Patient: sex M, age 43
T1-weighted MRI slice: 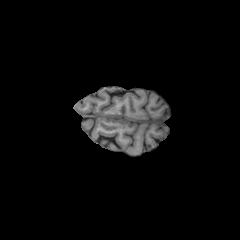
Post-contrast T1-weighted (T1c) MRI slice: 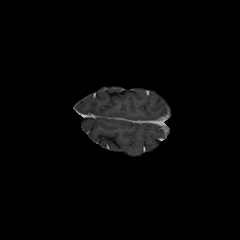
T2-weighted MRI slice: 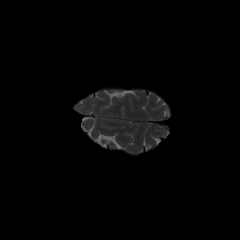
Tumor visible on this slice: no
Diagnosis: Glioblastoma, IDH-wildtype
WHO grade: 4